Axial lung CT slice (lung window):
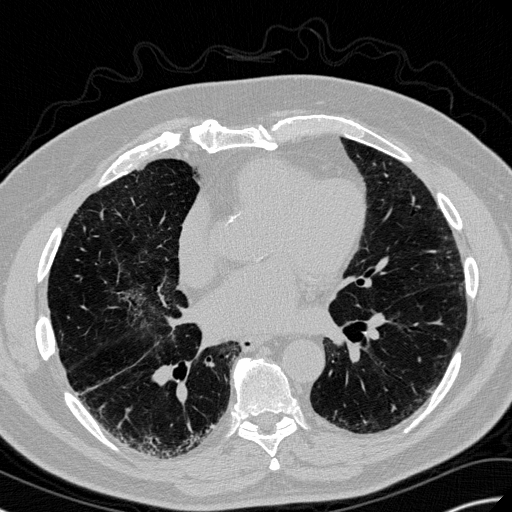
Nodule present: no